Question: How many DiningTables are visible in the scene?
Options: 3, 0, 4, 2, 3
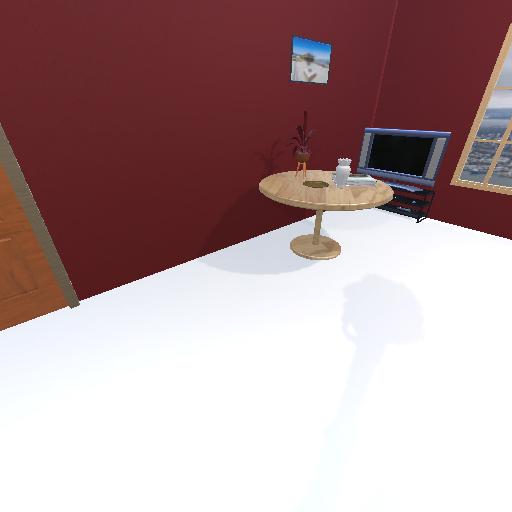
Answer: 3